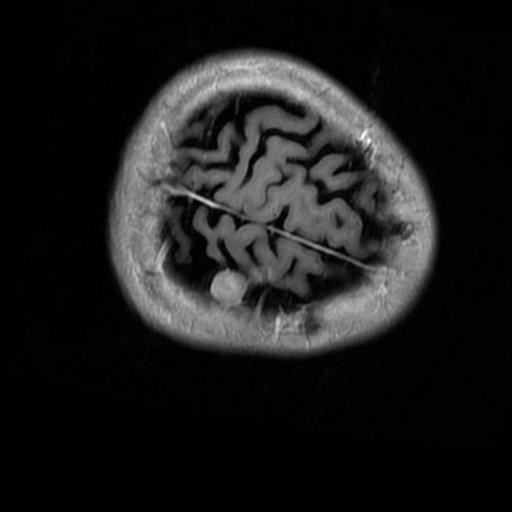
Label: brain_menin